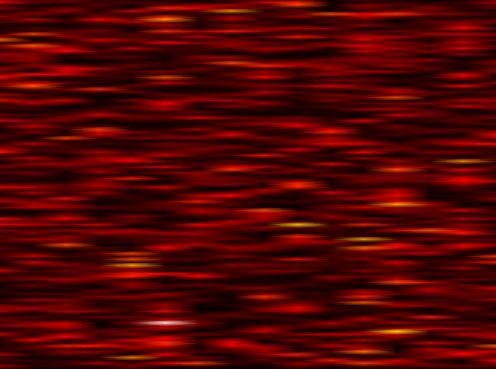
Label: FOFDM